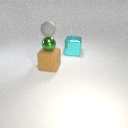
small gray rubber sphere above large brown rubber cube